Here is the time-frequency representation (spectrogram) of a rolling-element bearing's vibration measurement. Diagnose the bearing from this image, choosing from: normal, inner_race, outer_race, ball.
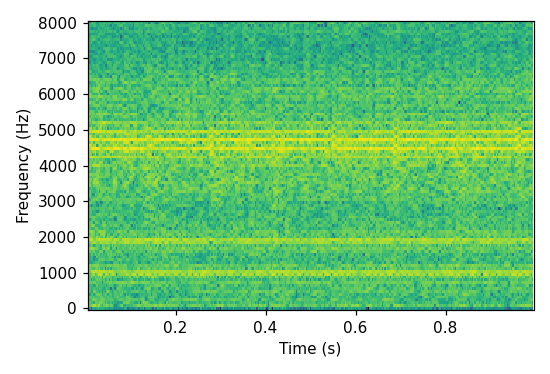
Answer: outer_race